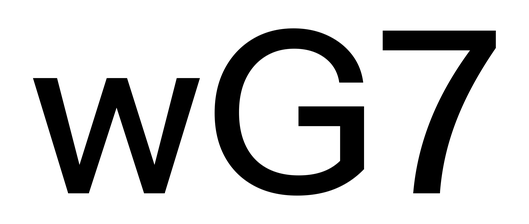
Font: InstrumentSans_Medium